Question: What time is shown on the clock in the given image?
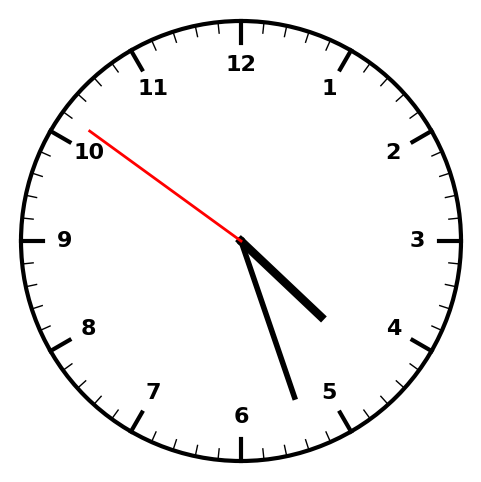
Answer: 04:26:51